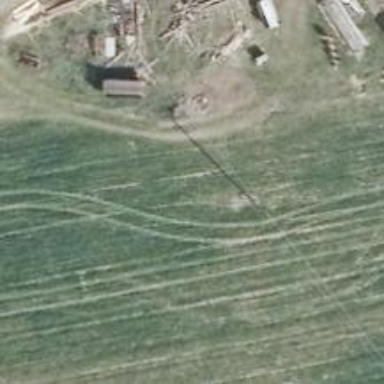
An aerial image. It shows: Power pole.